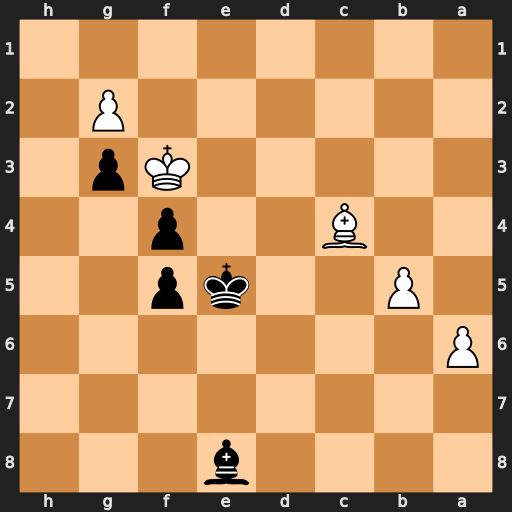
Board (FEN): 4b3/8/P7/1P2kp2/2B2p2/5Kp1/6P1/8
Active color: b
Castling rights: -
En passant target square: -
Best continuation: Bh5#